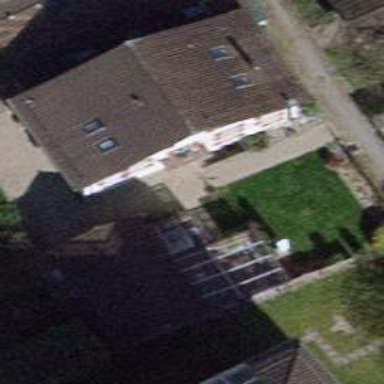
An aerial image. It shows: Terrace building.